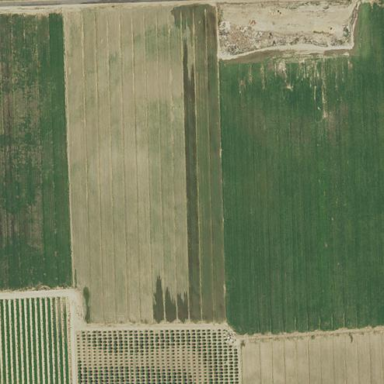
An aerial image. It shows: Farm with field of cropland.